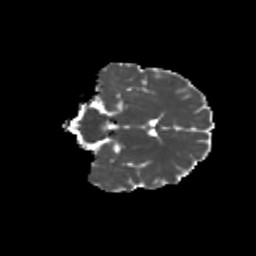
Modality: MD
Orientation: coronal
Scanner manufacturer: siemens
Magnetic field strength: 3 T
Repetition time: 9.2 s
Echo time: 0.084 s